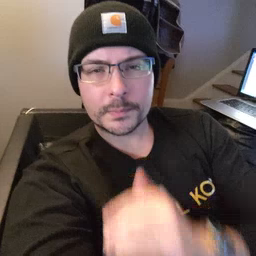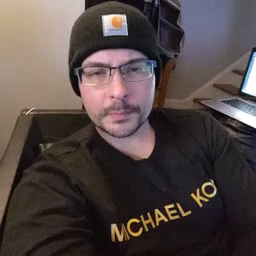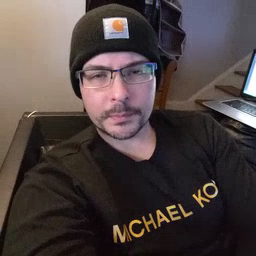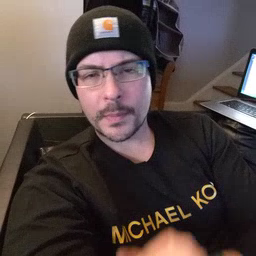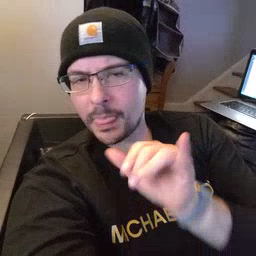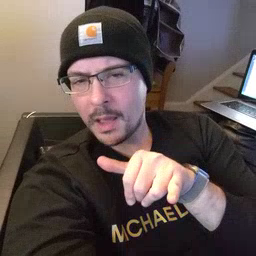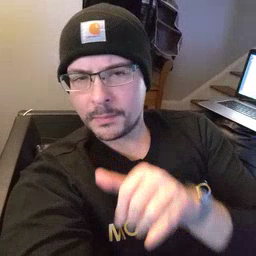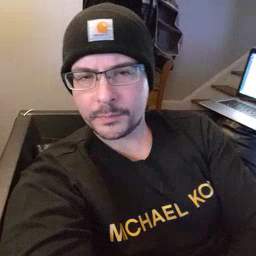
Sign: that